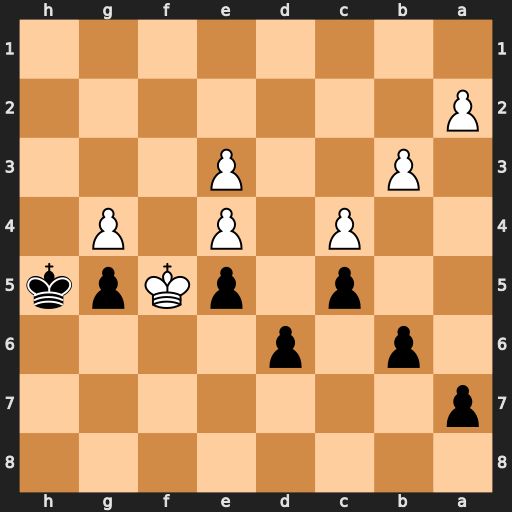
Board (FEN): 8/p7/1p1p4/2p1pKpk/2P1P1P1/1P2P3/P7/8
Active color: b
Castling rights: -
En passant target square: -
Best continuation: Kh4 a3 a6 b4 cxb4 axb4 a5 bxa5 bxa5 Ke6 a4 Kxd6 a3 c5 a2